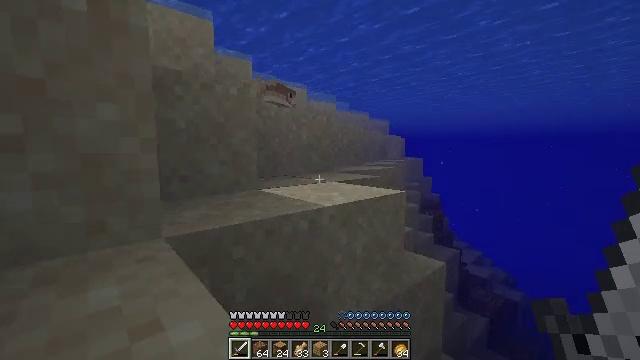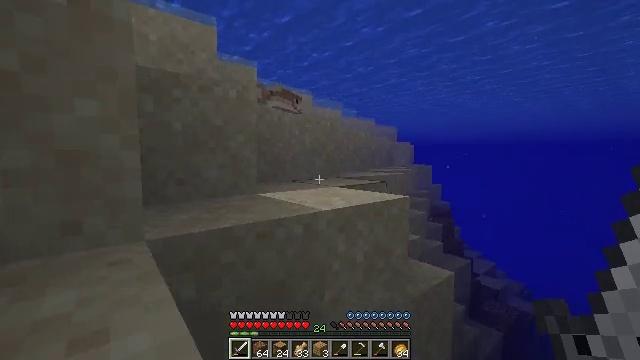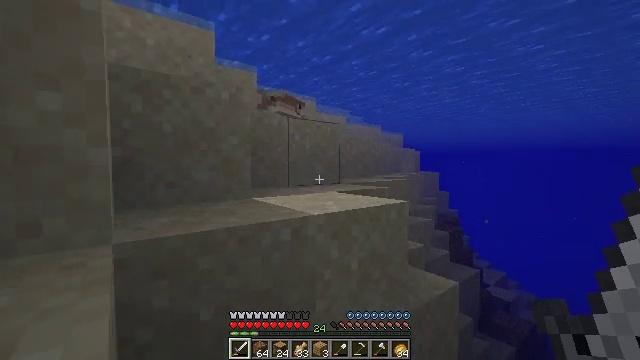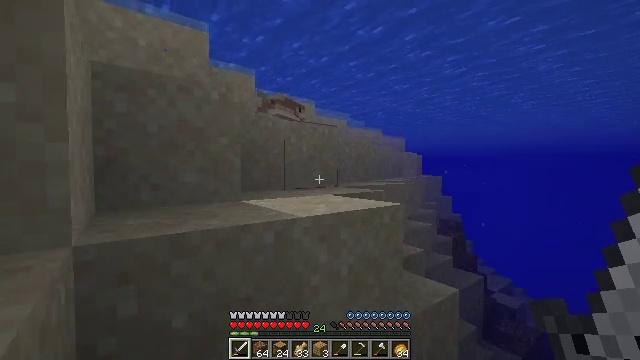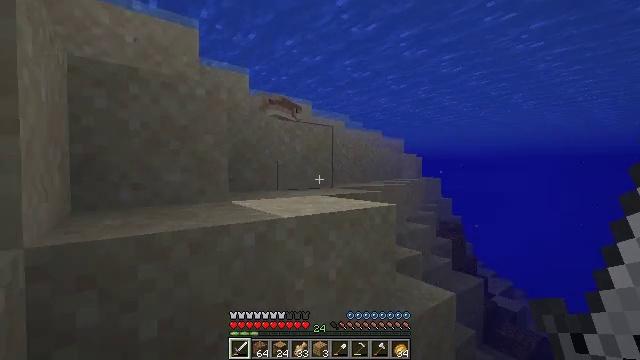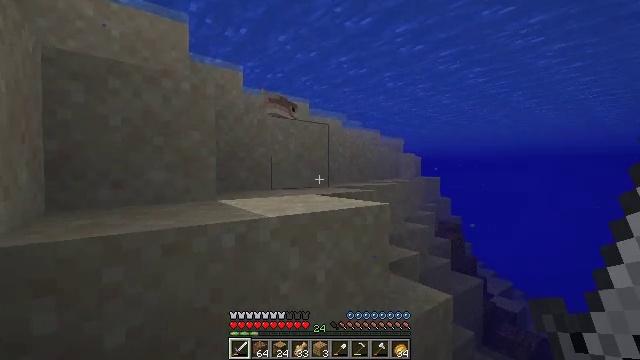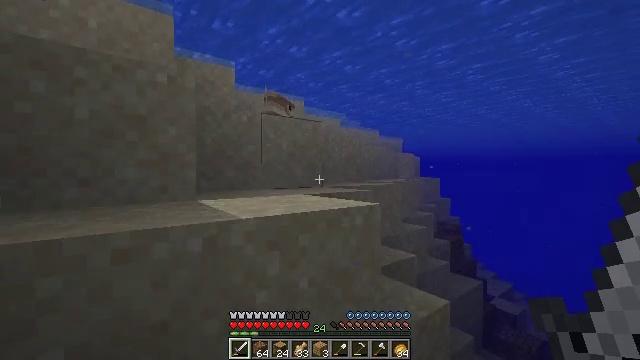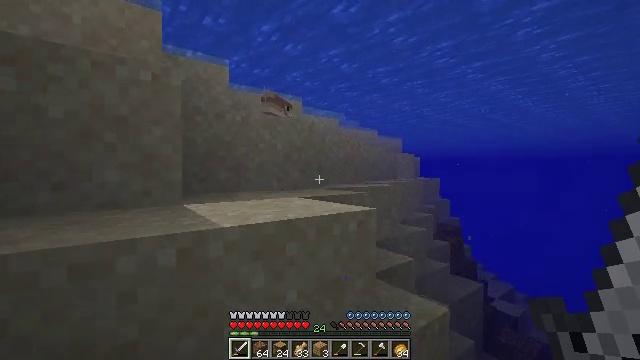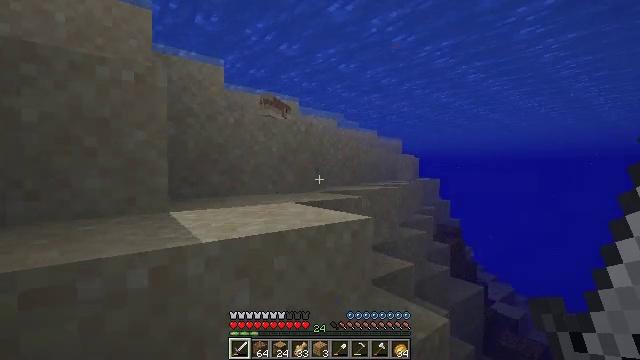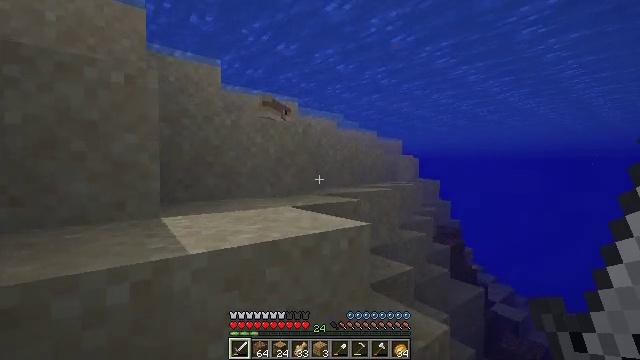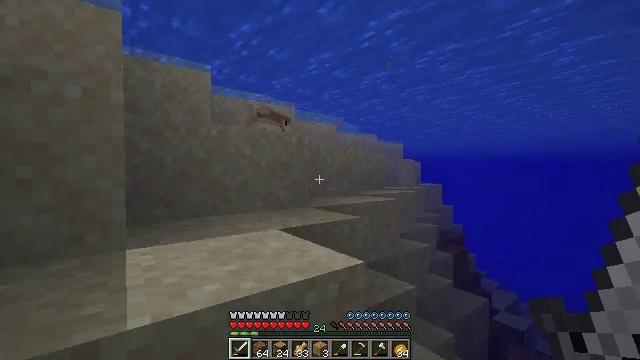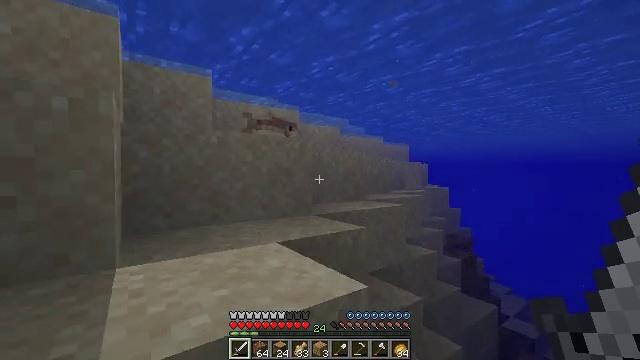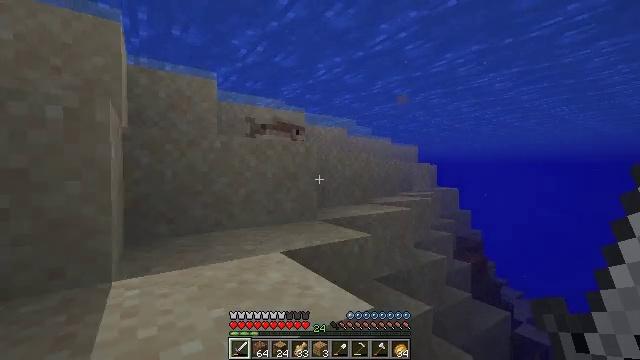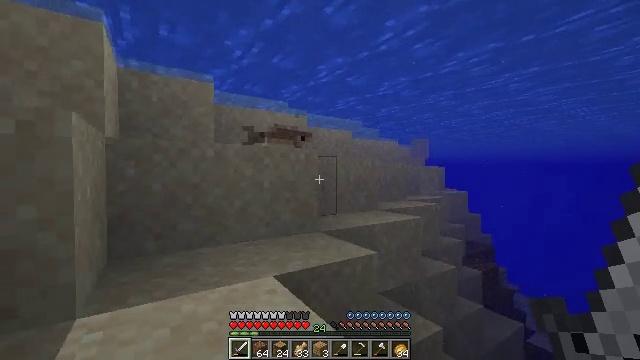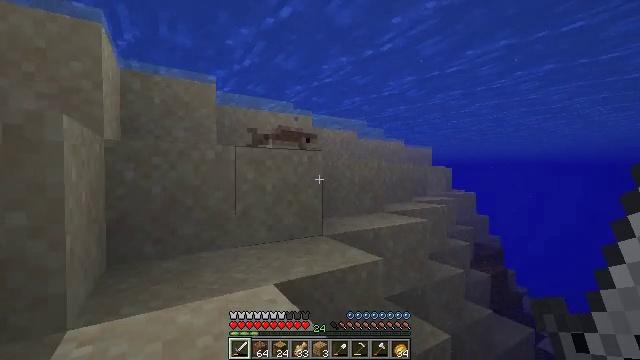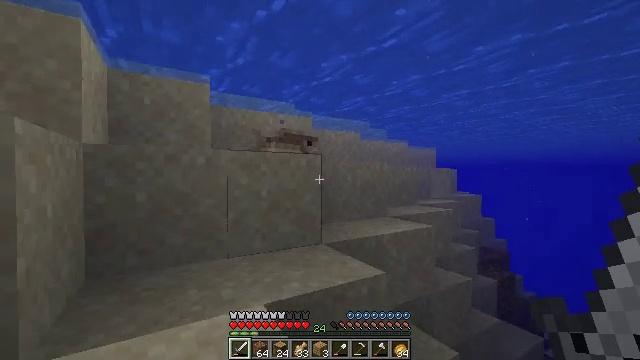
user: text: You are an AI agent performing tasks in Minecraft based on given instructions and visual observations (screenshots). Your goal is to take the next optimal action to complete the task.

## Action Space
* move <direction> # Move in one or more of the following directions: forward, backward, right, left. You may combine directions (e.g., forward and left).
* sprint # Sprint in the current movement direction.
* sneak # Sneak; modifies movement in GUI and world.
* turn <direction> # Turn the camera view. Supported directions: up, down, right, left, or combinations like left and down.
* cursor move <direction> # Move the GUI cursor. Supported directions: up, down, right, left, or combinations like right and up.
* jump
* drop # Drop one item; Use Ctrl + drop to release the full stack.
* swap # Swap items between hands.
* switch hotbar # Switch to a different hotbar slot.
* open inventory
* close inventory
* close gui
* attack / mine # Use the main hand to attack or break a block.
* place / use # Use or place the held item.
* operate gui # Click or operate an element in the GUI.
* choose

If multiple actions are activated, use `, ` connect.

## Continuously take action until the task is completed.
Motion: motion action
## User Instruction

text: Kill mobs in water.
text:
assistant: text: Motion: move forward, turn left and up
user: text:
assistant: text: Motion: move forward, turn left and up
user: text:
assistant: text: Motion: move forward, turn up
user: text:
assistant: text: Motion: move forward
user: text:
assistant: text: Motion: move forward
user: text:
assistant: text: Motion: move forward
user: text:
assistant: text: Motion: move forward, jump
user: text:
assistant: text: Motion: move forward, jump
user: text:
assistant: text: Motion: move forward, jump
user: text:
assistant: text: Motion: move forward, jump
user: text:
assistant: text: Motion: move forward, turn left, jump
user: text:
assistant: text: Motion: move forward, turn left
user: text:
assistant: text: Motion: move forward, turn left
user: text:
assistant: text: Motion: move forward, turn left
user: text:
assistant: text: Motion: move forward
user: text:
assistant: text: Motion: move forward
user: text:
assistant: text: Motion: move forward
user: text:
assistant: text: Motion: move forward
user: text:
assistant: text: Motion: move forward, turn left
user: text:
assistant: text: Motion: move forward
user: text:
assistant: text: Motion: move forward
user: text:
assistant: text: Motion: move forward
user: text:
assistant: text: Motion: move forward
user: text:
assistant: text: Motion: move forward
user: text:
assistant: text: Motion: move forward, turn up
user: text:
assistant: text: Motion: move forward, turn up
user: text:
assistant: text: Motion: move forward, turn up
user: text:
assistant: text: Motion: move forward, turn up
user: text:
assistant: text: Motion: move forward, attack / mine
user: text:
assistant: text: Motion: move forward, attack / mine